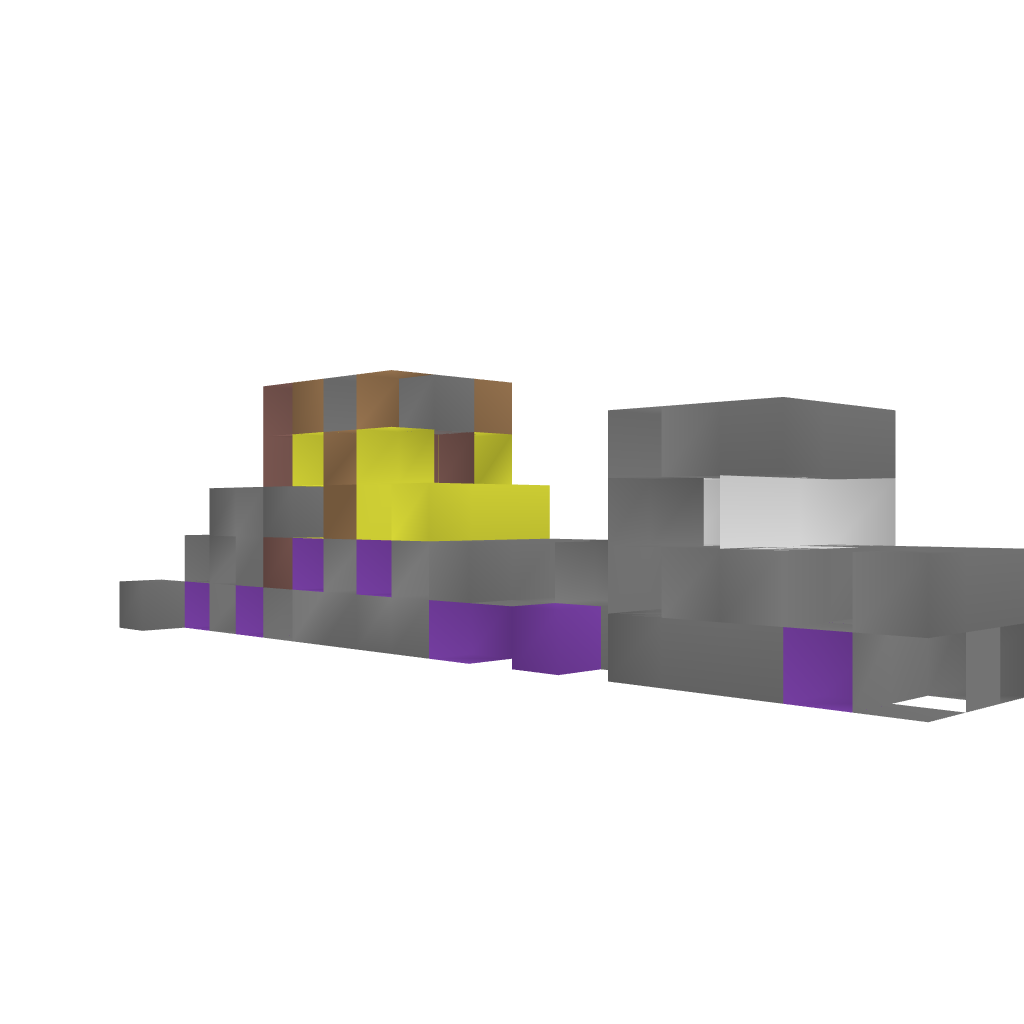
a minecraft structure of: Truck w/ Forklift bad low quality